Question: I'd like to know how the author of this style moved the heading up using line-height property? What I know about line-height is that it is for controlling the space between lines not for moving elements!

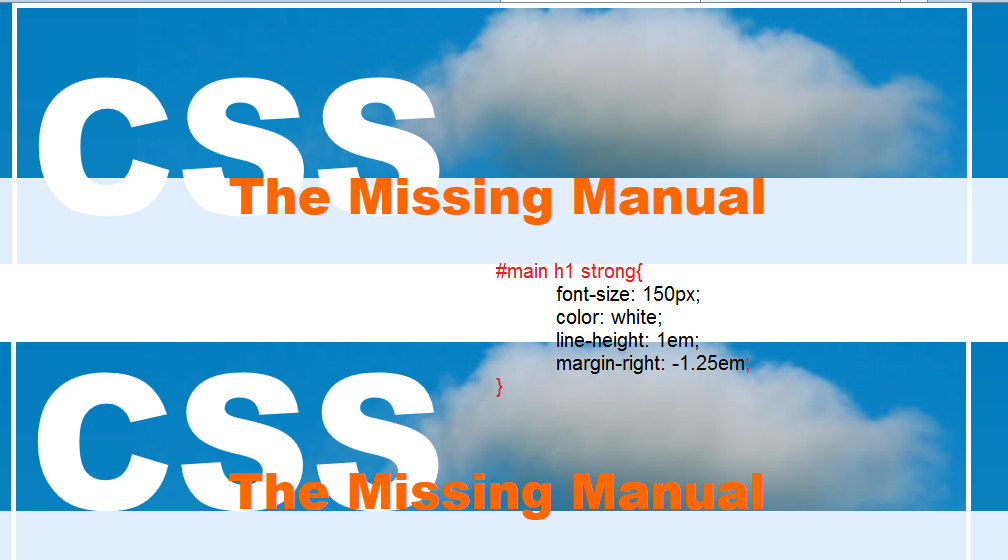
Answer: 'line-height' adjusts the height of the line, and the text must sit somewhere within that entire height, usually in the middle. So, by increasing the size of the whole box, the visible text within that box moves up.